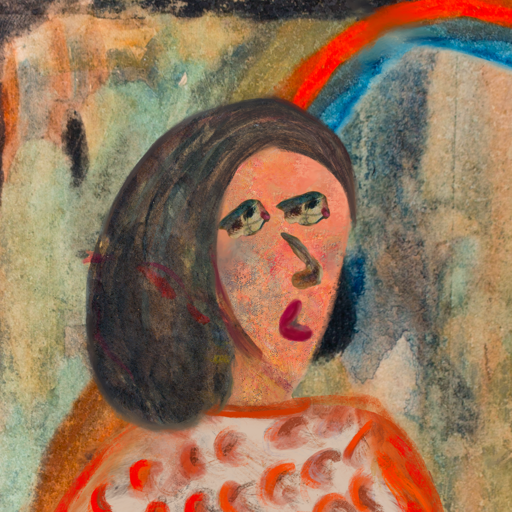
Background: Childish, Head And Neck Side: Irani, Face Side: Pipe, Bust: Rupkatha, Hair Side: Gypsy_Mother, Head Accessory: Blank, Second Necklace: Blank, Necklace: Blank, Baby: Blank